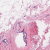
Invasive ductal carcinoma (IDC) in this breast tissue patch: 0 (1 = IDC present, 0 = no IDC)